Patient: sex F, age 52
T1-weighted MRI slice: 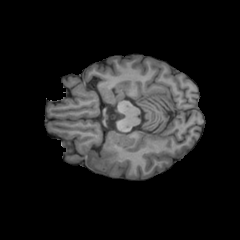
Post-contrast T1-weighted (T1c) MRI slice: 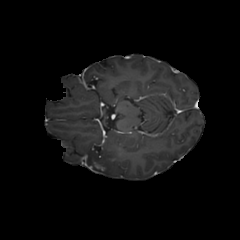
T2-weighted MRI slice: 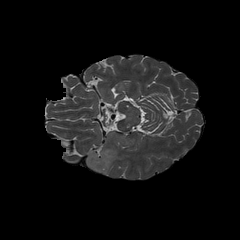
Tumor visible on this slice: yes
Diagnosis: Glioblastoma, IDH-wildtype
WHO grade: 4